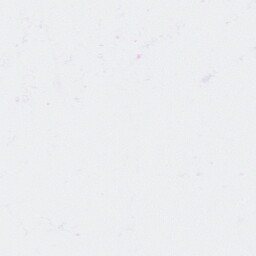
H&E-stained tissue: Breast